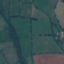
Land use / land cover: Pasture